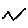
Label: zigzag